Aerial crown-view tile of a tropical tree (Barro Colorado Island, Panama), acquired 20241014:
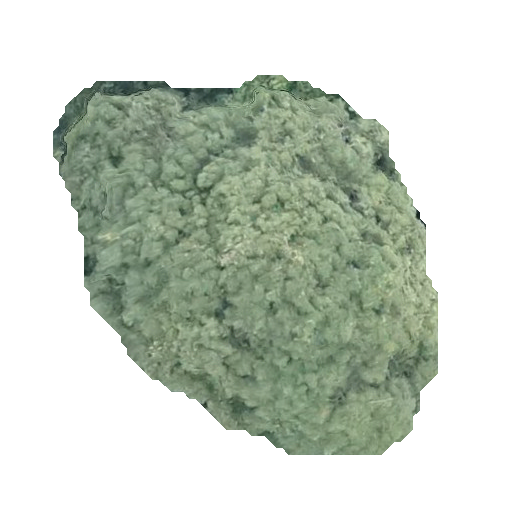
Species: Handroanthus guayacan
GBIF accepted scientific name: Handroanthus guayacan
Crown area: 169.518 m²